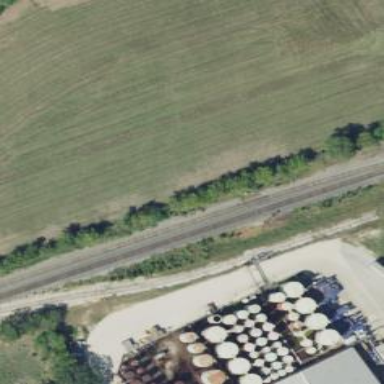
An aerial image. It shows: Railway siding for service.